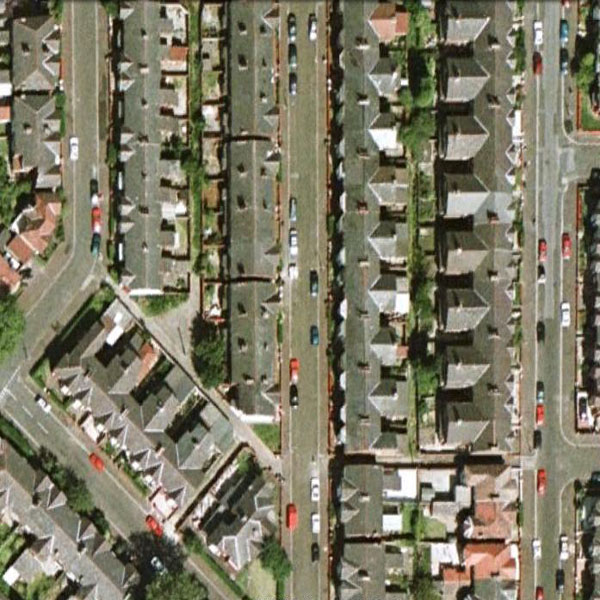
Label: Residential